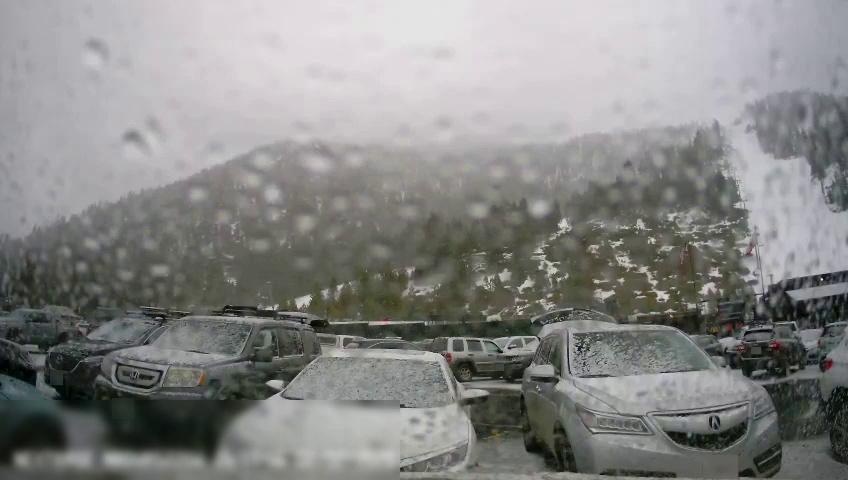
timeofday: Day
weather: Snowy
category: Vehicles | Car
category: Vehicles | Car
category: Vehicles | SUV
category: Vehicles | Truck
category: Vehicles | SUV
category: Vehicles | Car
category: Vehicles | SUV
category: Vehicles | SUV
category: Vehicles | SUV
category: Vehicles | SUV
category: Vehicles | Truck
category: Vehicles | Truck
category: Vehicles | SUV
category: Vehicles | SUV
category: Vehicles | SUV
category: Vehicles | Car
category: Vehicles | Car
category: Vehicles | SUV
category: Drivable Space